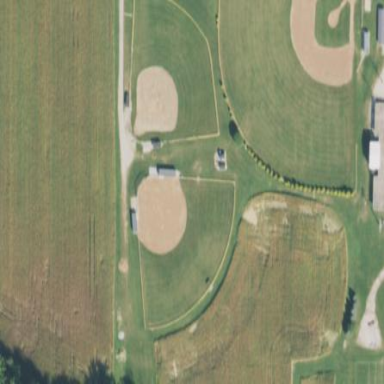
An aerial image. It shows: Baseball pitch for leisure land activities.